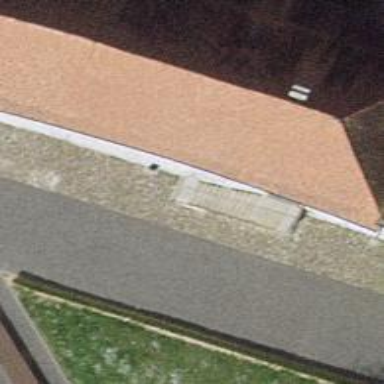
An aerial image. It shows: Footway with sett surface leading through building passage tunnel.